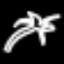
Label: palm tree